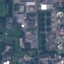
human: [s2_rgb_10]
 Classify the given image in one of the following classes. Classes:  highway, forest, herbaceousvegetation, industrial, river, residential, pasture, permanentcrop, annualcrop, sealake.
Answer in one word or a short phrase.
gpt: Industrial